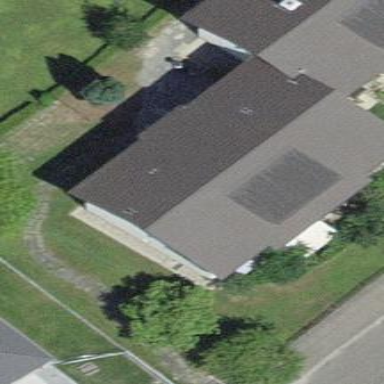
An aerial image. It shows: Building with tile roof.